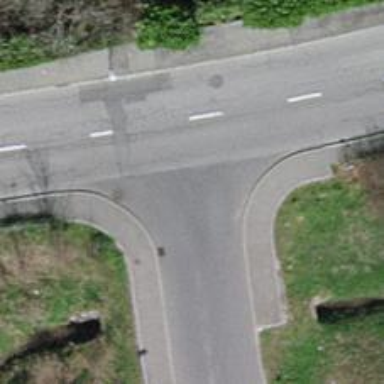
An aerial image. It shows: Unmarked crossing on asphalt footway.